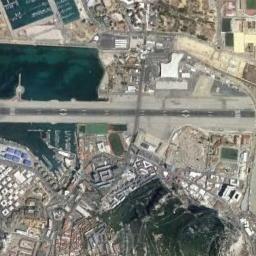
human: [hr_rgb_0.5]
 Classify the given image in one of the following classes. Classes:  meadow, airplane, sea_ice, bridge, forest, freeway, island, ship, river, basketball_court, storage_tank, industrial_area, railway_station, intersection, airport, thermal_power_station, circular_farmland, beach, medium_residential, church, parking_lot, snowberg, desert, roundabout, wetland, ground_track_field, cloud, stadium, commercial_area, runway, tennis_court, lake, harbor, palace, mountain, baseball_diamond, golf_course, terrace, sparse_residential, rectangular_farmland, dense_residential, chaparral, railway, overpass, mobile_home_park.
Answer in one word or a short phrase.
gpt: airport